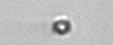
Label: nanoplankton_mix